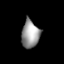
Tissue: lung
Cell type: Epithelial cells
Senescence score: 0.2069
Nuclear area (px): 483
Mean DAPI intensity: 152.87